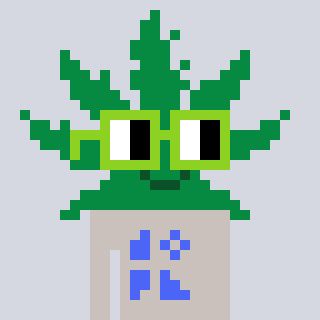
a pixel art character with square light green glasses, a weed-shaped head and a foggrey-colored body on a cool background